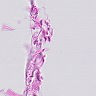
Metastatic tissue present: no